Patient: sex F, age 54
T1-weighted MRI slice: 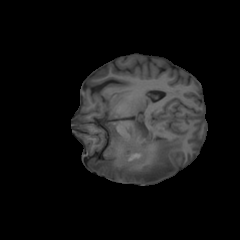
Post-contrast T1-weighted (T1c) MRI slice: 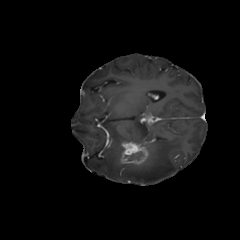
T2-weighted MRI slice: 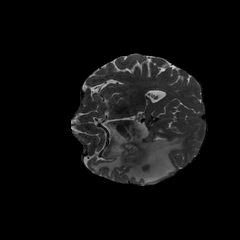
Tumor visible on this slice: yes
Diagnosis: Glioblastoma, IDH-wildtype
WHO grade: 4